Aerial crown-view tile of a tropical tree (Barro Colorado Island, Panama), acquired 20250317:
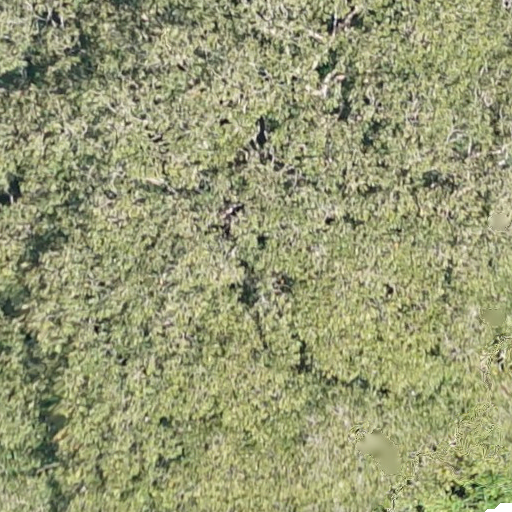
Species: Dipteryx oleifera
GBIF accepted scientific name: Dipteryx oleifera
Crown area: 735.502 m²